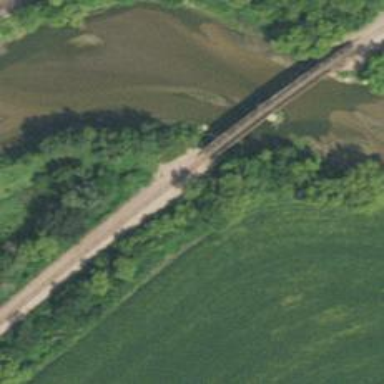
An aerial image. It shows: Railway bridge.